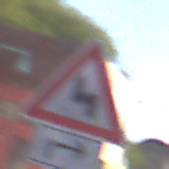
Verkehrszeichen: DoppelkurveZunaechstLinks
Zusatzzeichen unten: RichtungsangabeDurchPfeile5
Umgebung: Outdoor, Special
Tageszeit: MorningAfternoon
Wetter: PartlyCloudy
Licht: Natural
Jahreszeit: NotSpecified
Kontrast: HighContrast